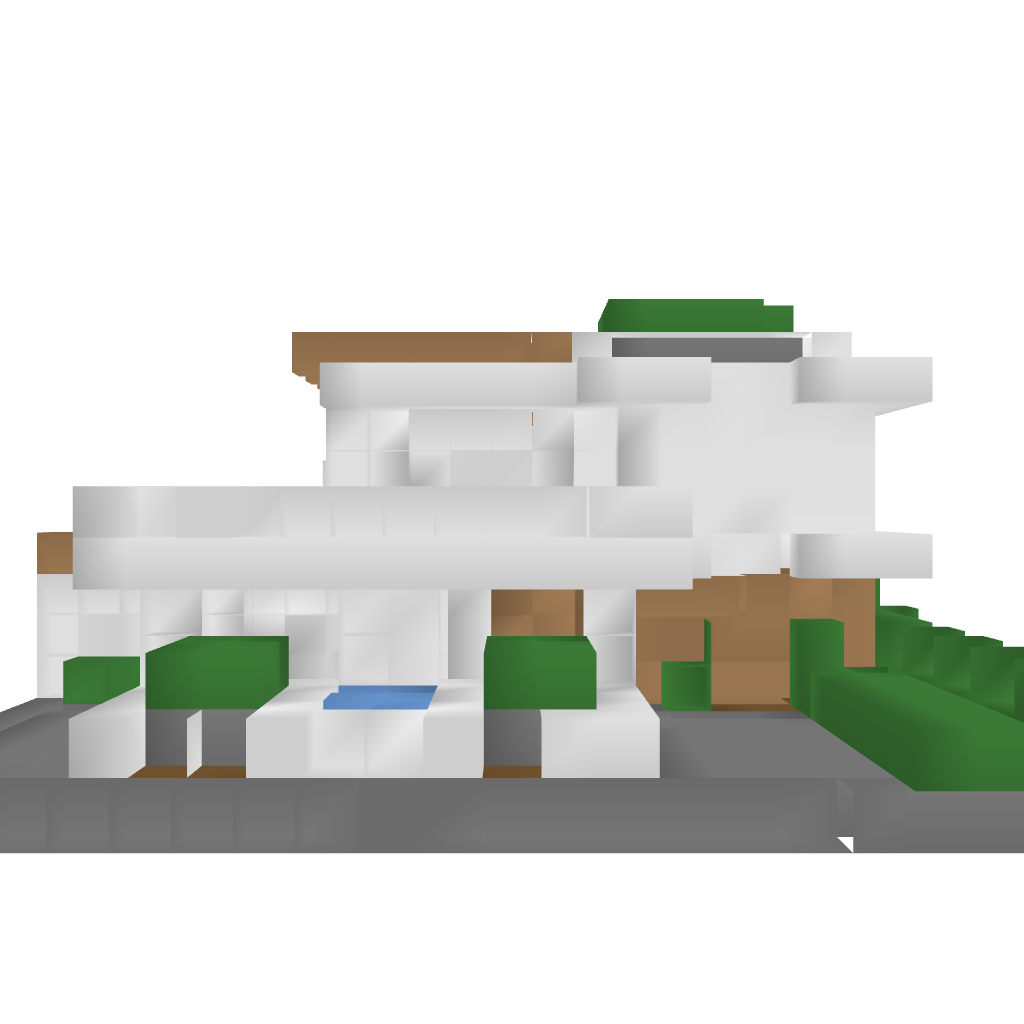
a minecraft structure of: Modern Style House #2 | 1.6.4 bad low quality